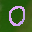
Label: 0